Question: I have imported a html page into my laravel 4 project. I linked all the js and css files together. However, when loading the page the page just outputs plain html.
This is my internal folder structure:

In my 'main.blade.php' site I link to my css like that:
'''
<!-- CSS Files
================================================== -->
<link rel="stylesheet" href="{{asset('css/mainPage/bootstrap.css')}}" type="text/css">
<link rel="stylesheet" href="{{asset('css/mainPage/jpreloader.css')}}" type="text/css">
<link rel="stylesheet" href="{{asset('css/mainPage/animate.css')}}" type="text/css">
<link rel="stylesheet" href="{{asset('css/mainPage/flexslider.css')}}" type="text/css">
<link rel="stylesheet" href="{{asset('css/mainPage/plugin.css')}}" type="text/css">
'''
Any recommendations what I am doing wrong?
I appreciate your answer!
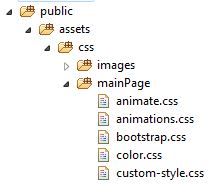
Answer: As the others already pointed out, your missing the 'assets' at the beginning of your path. That's because it requires the full path .
Besides that, I suggest you use the tools Laravel provides to generate the full link tag of your css includes. It makes your code a lot more cleaner.
'''
{{ HTML::style('assets/css/mainPage/bootstrap.css') }}
'''
And there's 'HTML::script('path')' as well for javascript files